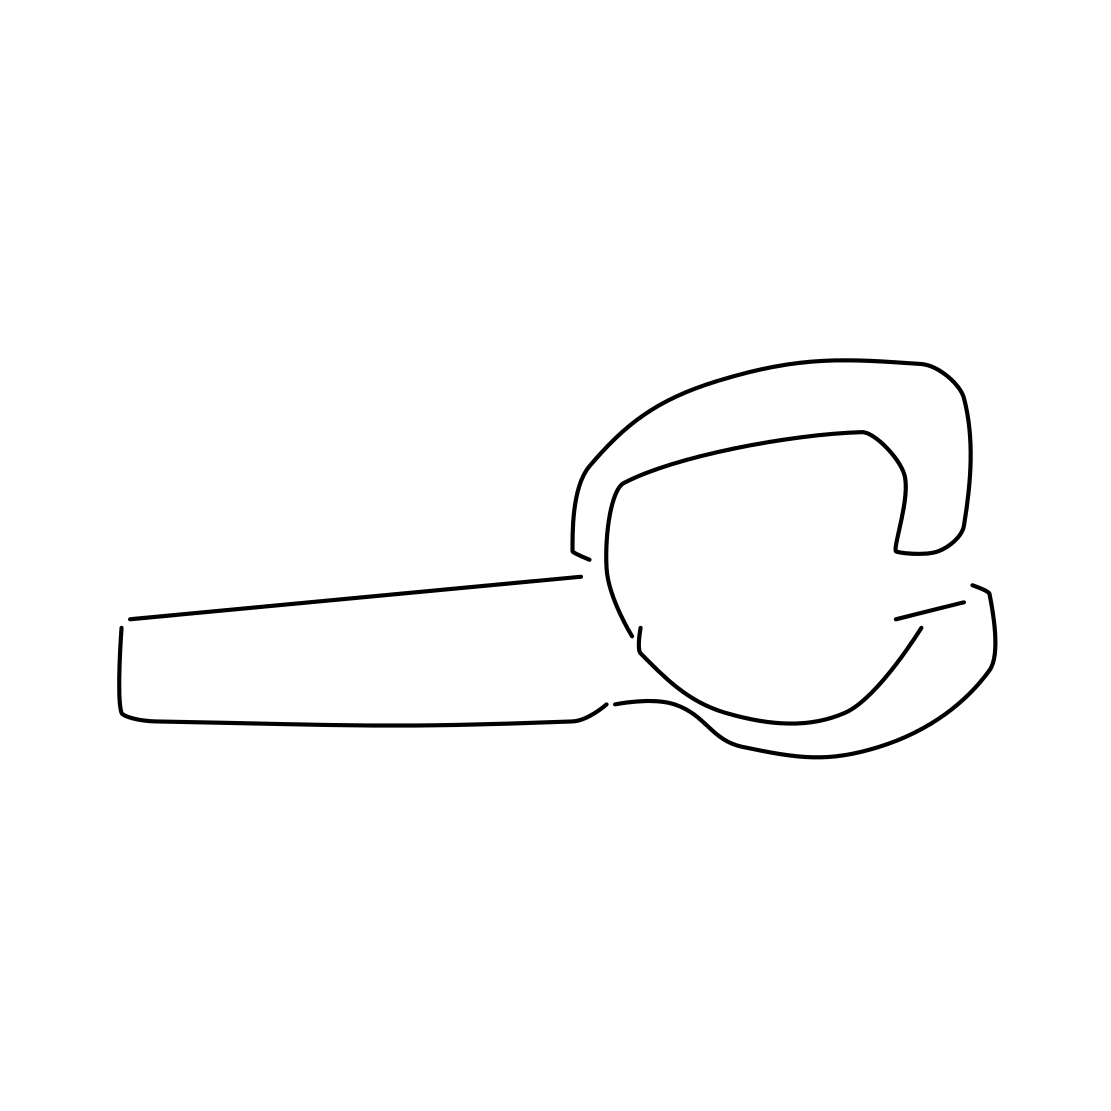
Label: bottle opener